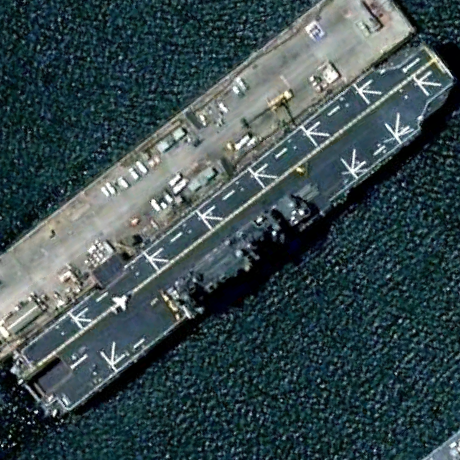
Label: assault